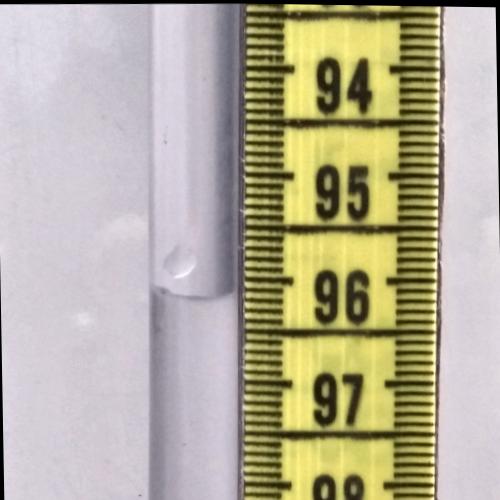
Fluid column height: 96.2 cm